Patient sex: M
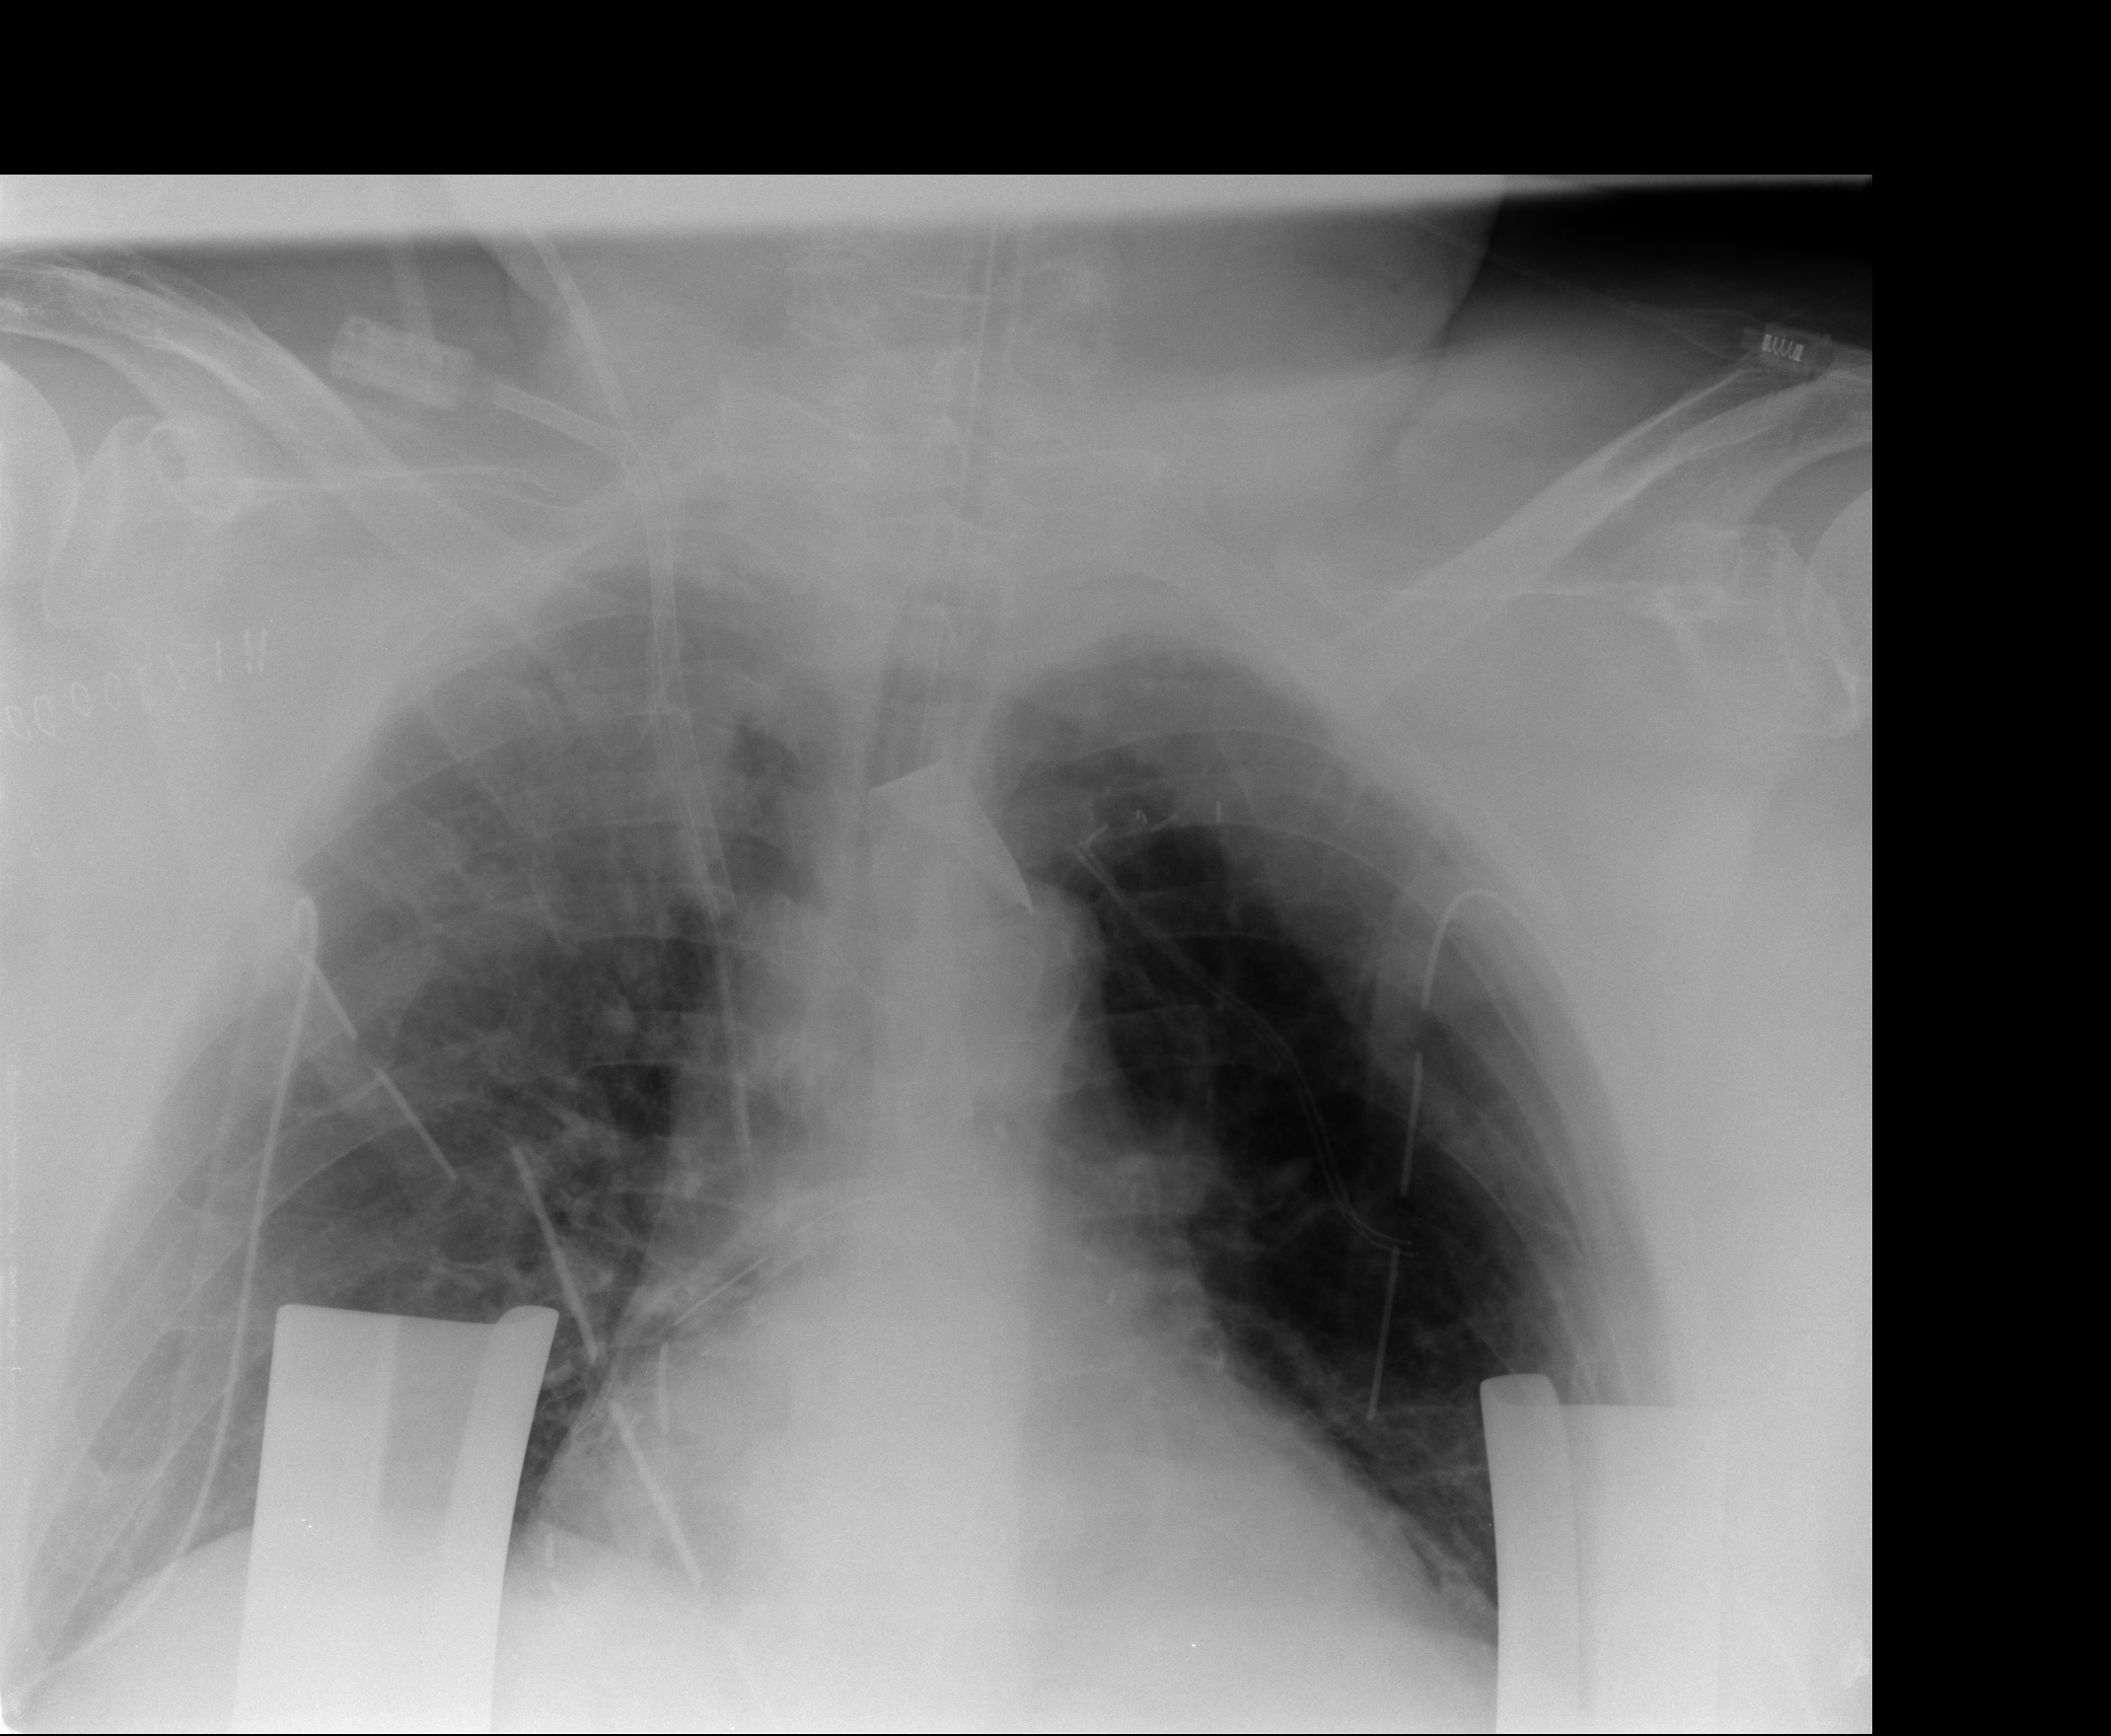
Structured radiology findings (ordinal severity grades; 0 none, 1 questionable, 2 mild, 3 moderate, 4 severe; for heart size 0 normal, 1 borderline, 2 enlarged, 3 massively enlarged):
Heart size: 2
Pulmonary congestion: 0
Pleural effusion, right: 0
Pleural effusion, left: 0
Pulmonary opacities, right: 0
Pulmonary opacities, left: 0
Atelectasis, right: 2
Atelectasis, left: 0